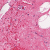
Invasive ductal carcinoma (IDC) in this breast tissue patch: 0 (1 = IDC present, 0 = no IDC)